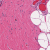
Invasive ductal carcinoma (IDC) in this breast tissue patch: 0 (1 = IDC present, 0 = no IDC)